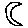
Label: moon